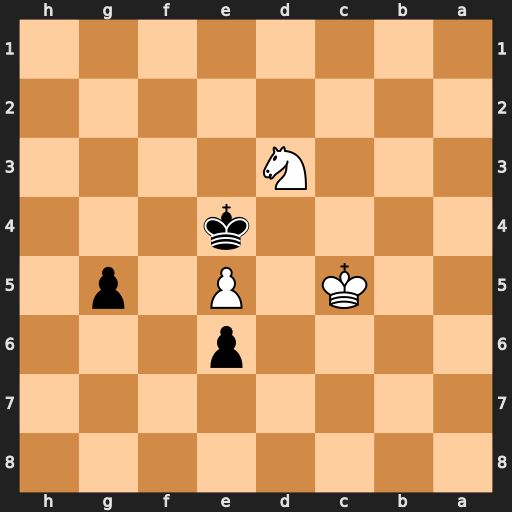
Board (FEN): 8/8/4p3/2K1P1p1/4k3/3N4/8/8
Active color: b
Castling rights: -
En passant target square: -
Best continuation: Kxd3 Kd6 g4 Kxe6 g3 Kd7 g2 e6 g1=Q